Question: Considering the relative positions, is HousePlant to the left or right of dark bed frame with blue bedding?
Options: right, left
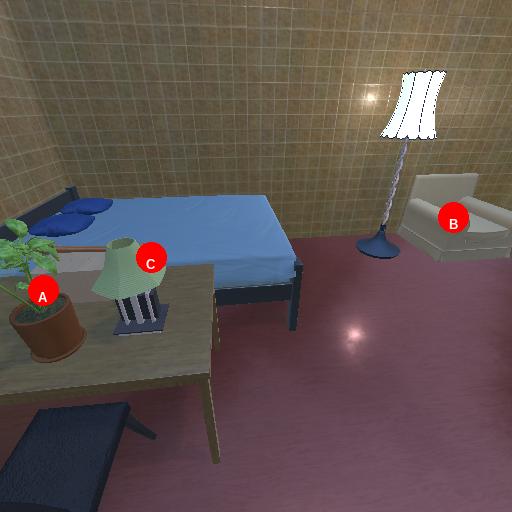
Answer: right